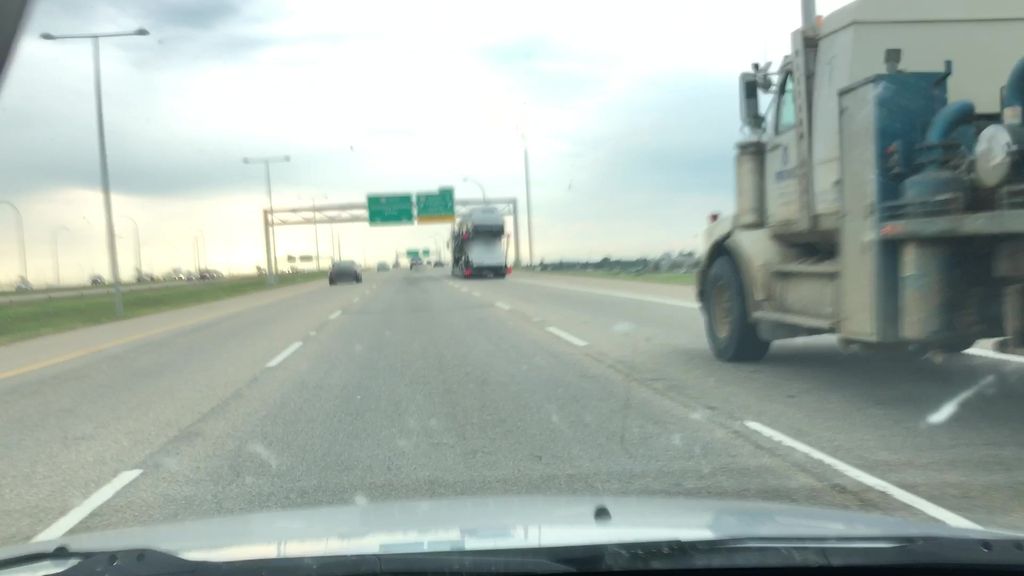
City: edmonton